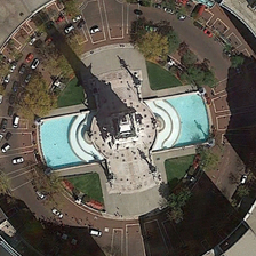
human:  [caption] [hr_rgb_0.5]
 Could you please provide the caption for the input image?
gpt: there were two particularly large swimming pool inside square .

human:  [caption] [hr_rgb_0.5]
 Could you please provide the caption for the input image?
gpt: there is a church building in the middle of the circle, parking in the parking lot .

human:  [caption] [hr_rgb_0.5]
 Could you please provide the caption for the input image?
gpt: there are many for people around the church around two lake blue pool .

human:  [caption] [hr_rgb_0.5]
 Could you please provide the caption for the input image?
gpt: This is especially busy square.

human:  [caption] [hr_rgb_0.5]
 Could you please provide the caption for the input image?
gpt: This is a very busy square.